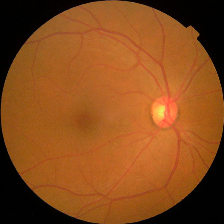
Diabetic retinopathy grade: No DR